Field crop: maize
Growth stage: 2
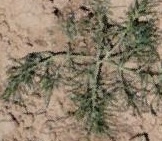
Species: salsola